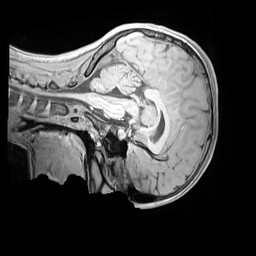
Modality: MP2RAGE
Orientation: sagittal
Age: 11
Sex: female
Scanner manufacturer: siemens
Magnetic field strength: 3 T
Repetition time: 4 s
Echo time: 0.00303 s